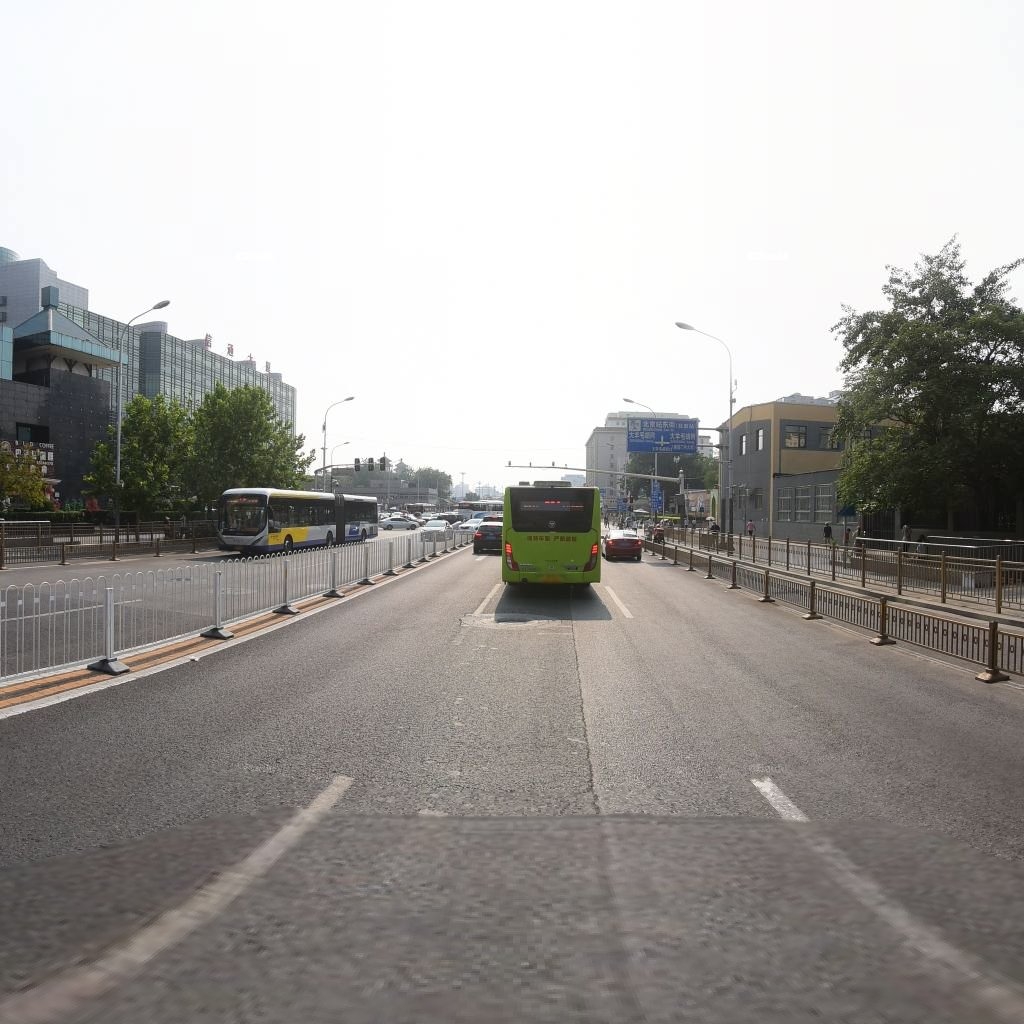
Region: Dongcheng
Road damage annotations: longitudinal crack, manhole cover